Field crop: maize
Growth stage: 1
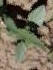
Species: datura